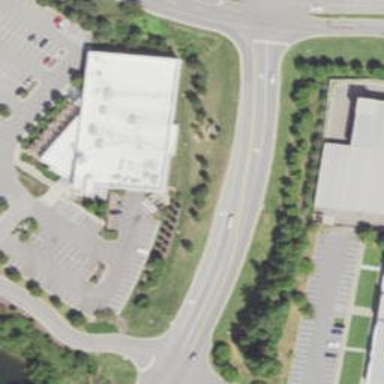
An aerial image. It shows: Building with bowling alley inside.